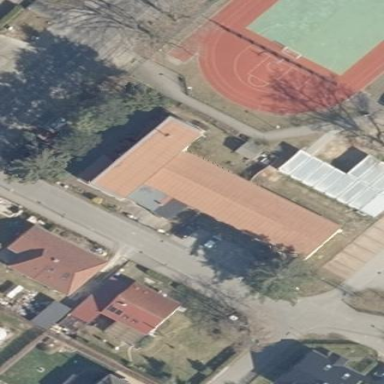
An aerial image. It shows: Building used for playing bowls.